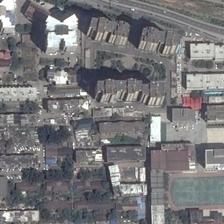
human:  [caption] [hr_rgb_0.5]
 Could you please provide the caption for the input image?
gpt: three tall buildings stand out between a field and a road .

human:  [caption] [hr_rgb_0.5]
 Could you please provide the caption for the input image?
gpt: a green football field locate in southeast of the residential area .

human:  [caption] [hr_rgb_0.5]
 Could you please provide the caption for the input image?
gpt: a playground semisurrounded by many buildings are next to a road .

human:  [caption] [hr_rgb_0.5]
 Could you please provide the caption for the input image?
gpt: many buildings and some trees around a playground is next to a road .

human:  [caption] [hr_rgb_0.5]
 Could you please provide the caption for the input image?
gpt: a playground is surrounded by trees and houses .